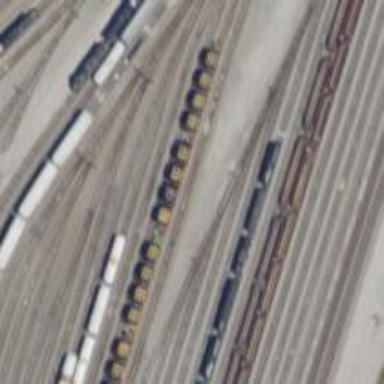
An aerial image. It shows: Railway yard in service.